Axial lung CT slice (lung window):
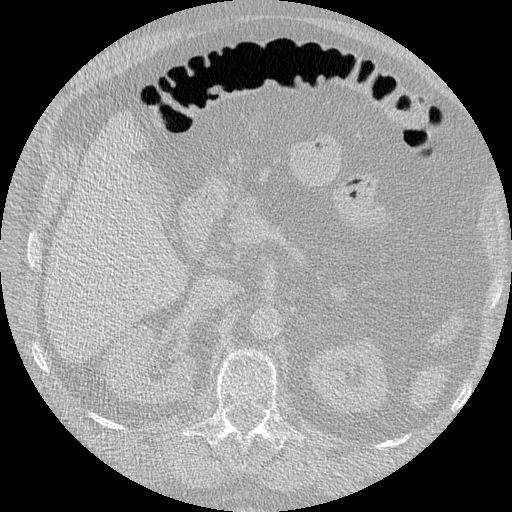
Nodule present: no